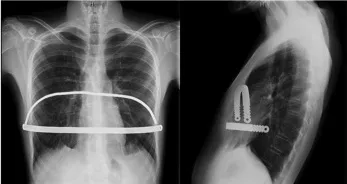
B, Posteroranterior and lateral chest radiographs showing bar slippage.
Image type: radiology (x_ray)